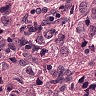
Metastatic tissue present: yes